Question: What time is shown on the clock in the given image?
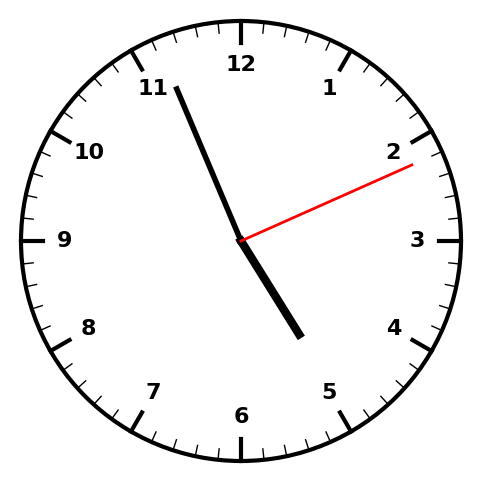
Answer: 04:56:11